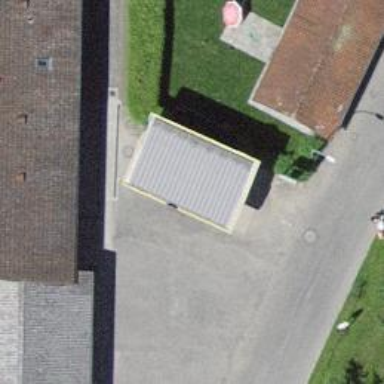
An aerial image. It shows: Fuel station.